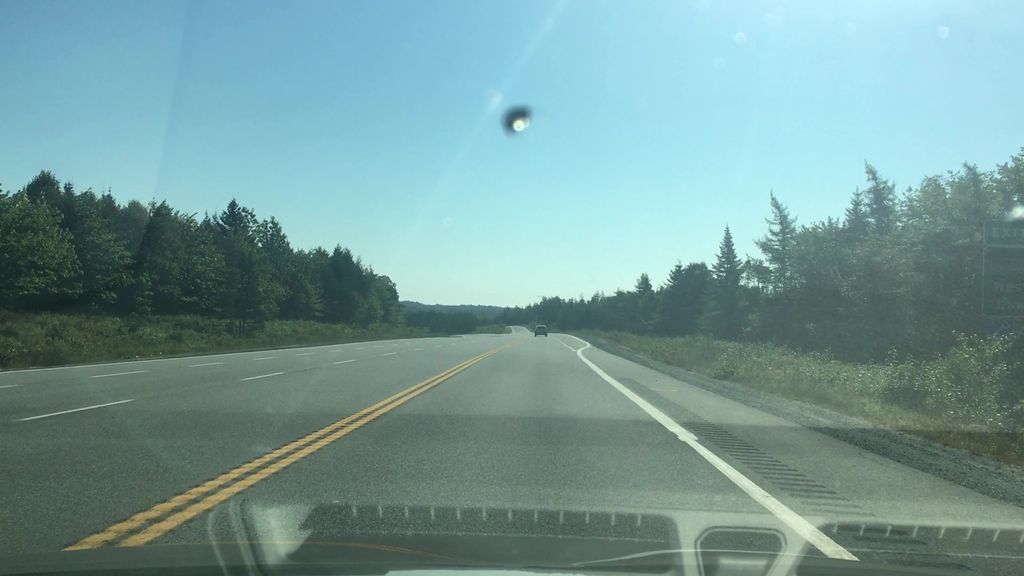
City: halifax